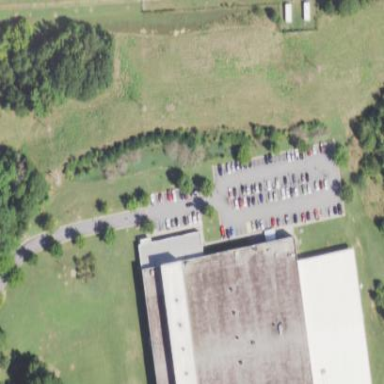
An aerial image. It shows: Parking area.